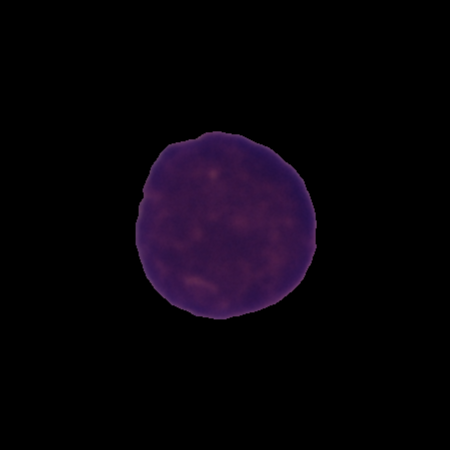
Label: cancer